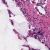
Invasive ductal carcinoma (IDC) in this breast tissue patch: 0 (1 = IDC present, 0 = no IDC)